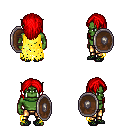
a pixel art fantasy rpg character, male body template, orc, green skin, yellow tattered cape, gold greaves, red long hairstyle, bracelets, ghillies, shield, four views (front, back, left, right), 2x2 character sprite sheet, small pixel art, hard edges, no anti-aliasing